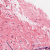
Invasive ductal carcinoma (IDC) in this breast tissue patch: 0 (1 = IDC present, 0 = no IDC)